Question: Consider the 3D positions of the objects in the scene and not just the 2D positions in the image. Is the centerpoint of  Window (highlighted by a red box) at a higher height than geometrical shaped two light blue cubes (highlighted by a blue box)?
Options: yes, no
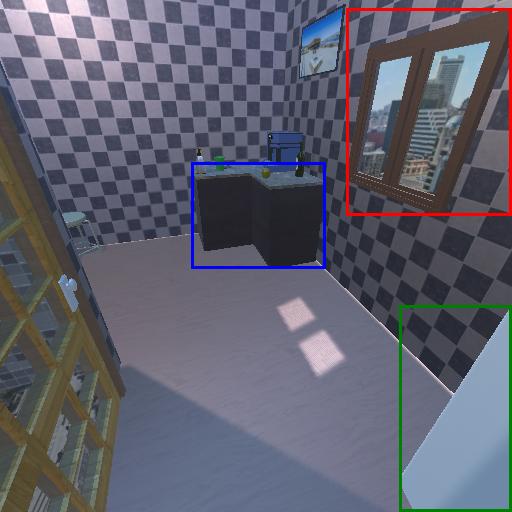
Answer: yes